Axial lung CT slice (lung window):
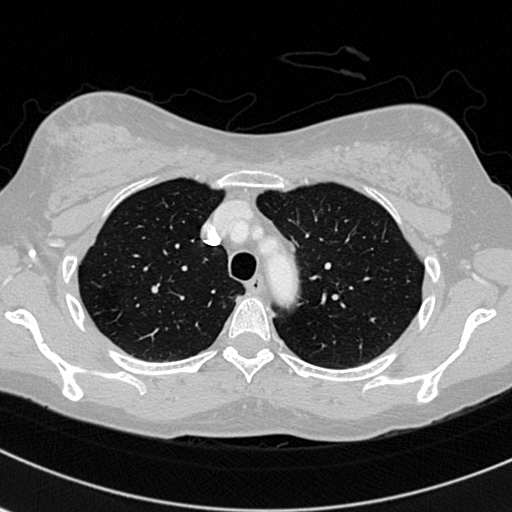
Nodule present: no